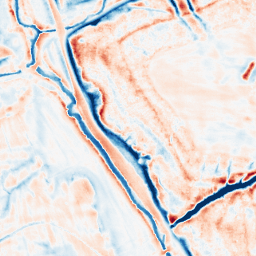
Category: edge_preserving
Decomposition family: bilateral
Decomposition parameters: d: 21
sigma_color: 150
sigma_space: 150
Upsampling method: sinc_blackman
Upsampling parameters: scale: 4
kernel_size: 8
Upsampling scale: 4